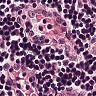
Metastatic tissue present: no